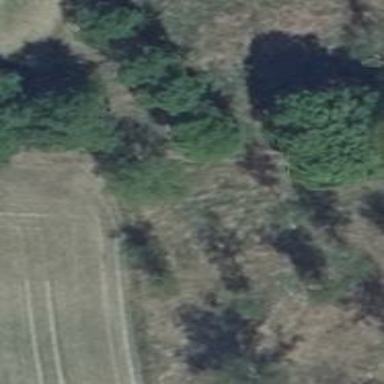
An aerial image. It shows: Grass track with grade4 surface.